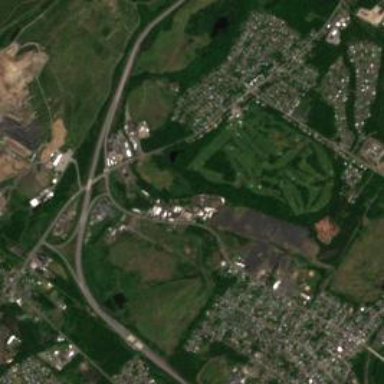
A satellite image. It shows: Golf course surrounded by greenery.